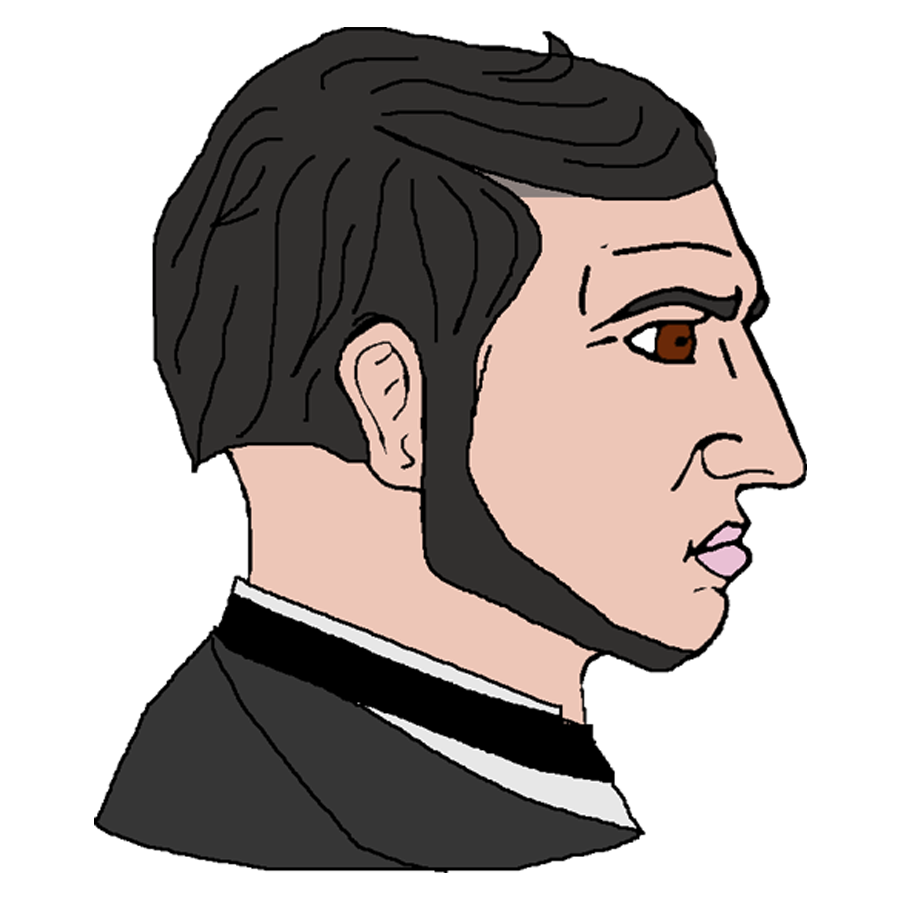
Label: 4_Yes_Chad